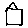
Label: house